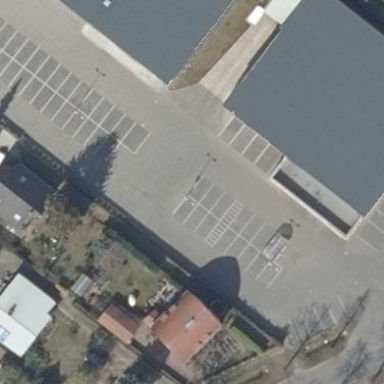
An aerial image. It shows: Parking area with paving stones surface.